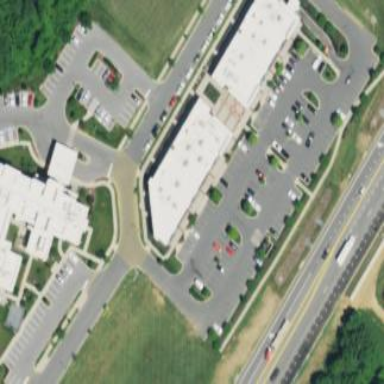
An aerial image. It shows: Retail building.